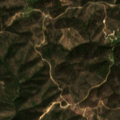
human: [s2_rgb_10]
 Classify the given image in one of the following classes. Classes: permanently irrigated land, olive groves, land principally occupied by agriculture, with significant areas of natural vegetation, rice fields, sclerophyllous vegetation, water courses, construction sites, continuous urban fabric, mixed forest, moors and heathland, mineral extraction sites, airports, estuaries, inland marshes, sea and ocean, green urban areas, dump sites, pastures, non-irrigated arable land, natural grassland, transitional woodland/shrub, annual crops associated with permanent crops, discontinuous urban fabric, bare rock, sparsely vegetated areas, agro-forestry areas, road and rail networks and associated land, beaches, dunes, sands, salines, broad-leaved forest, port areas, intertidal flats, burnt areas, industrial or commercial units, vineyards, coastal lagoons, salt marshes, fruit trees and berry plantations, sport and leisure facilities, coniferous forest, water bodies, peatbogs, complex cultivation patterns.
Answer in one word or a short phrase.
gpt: mixed forest, transitional woodland/shrub